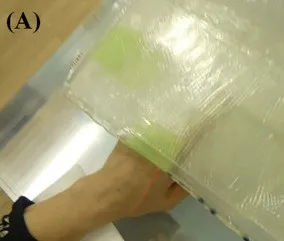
Treatment geometry photos taken at. Corresponding to the neutron beam axis.
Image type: medical_photograph (skin_photograph)